Question: We have a Web Analytics database with 2 tables Table 1 and Table 2 as seen below.

We really could do with some inputs here to display the desired result as a single row.
Many Thanks
X
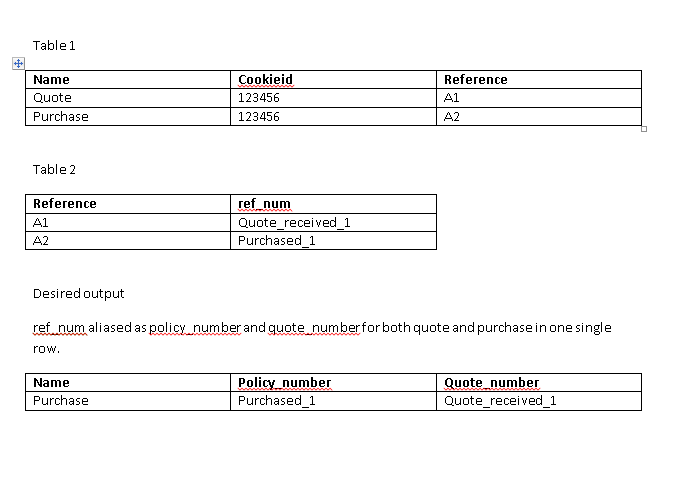
Answer: '''
SELECT
A.Name,
A.ref_num Policy_number,
B.QNum Quote_number
FROM
(
SELECT AA.Name,BB.ref_num FROM
(SELECT Name,ref_num FROM Table1 WHERE Name='Purchase' AND Cookieid=123456) AA
INNER JOIN Table2 BB USING (Reference)
) A,
(
SELECT BB.ref_num QNum FROM
(SELECT * FROM Table1 WHERE Name='Quote' AND Cookieid=123456) AA
INNER JOIN Table2 BB USING (Reference)
) B
;
'''
All you have to do is set the Cookieid in both subqueries.
Make sure you have this index:
'''
ALTER TABLE Table1 ADD INDEX Cookieid_Name_ndx (Cookieid,Name);
'''